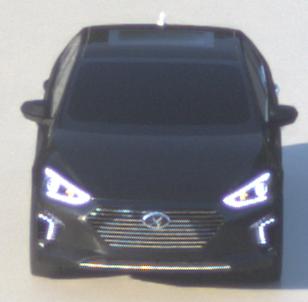
Make: Hyundai
Model: IONIQ Hybrid
Detailed model: IONIQ (AE) Hybrid
Model produced from: 2016/10
Model produced until: 2018/08
Doors: 5
Color: black
Road condition: wet road
Daytime: sunrise or sunset
Contrast: medium contrast